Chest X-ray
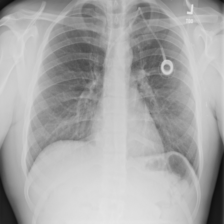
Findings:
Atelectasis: negative
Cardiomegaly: negative
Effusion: negative
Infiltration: negative
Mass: negative
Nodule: negative
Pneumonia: negative
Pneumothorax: negative
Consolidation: negative
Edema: negative
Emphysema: negative
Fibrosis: negative
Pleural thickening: negative
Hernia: negative